八年级 · 度量几何学
如图所示, 图中的 $\angle 1=$

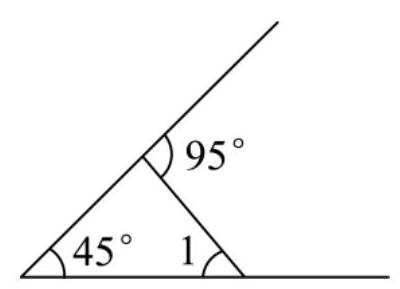
答案: 50